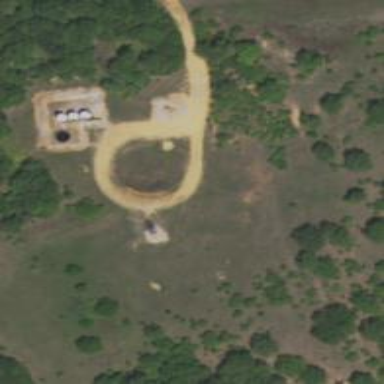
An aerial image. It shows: Petroleum well that is man-made.